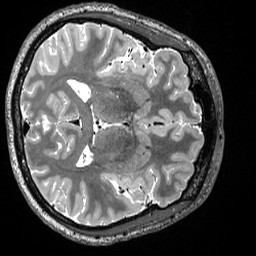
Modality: T2w
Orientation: axial